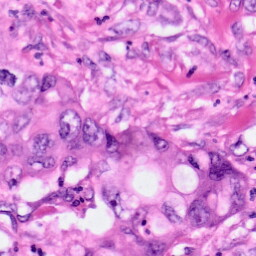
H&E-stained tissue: Pancreatic